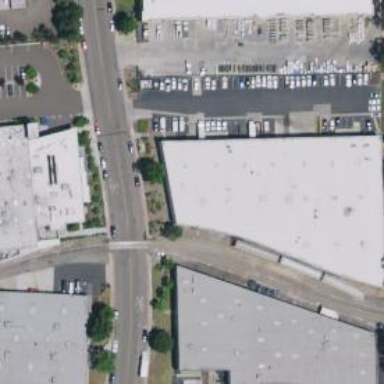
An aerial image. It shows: Industrial building.